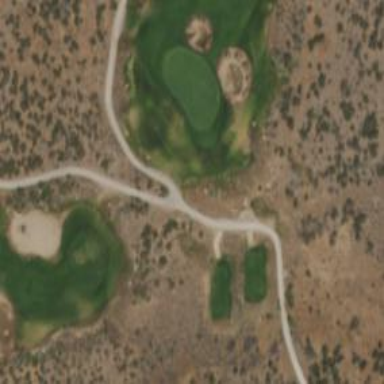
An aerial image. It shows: Service road used as golf cart path.